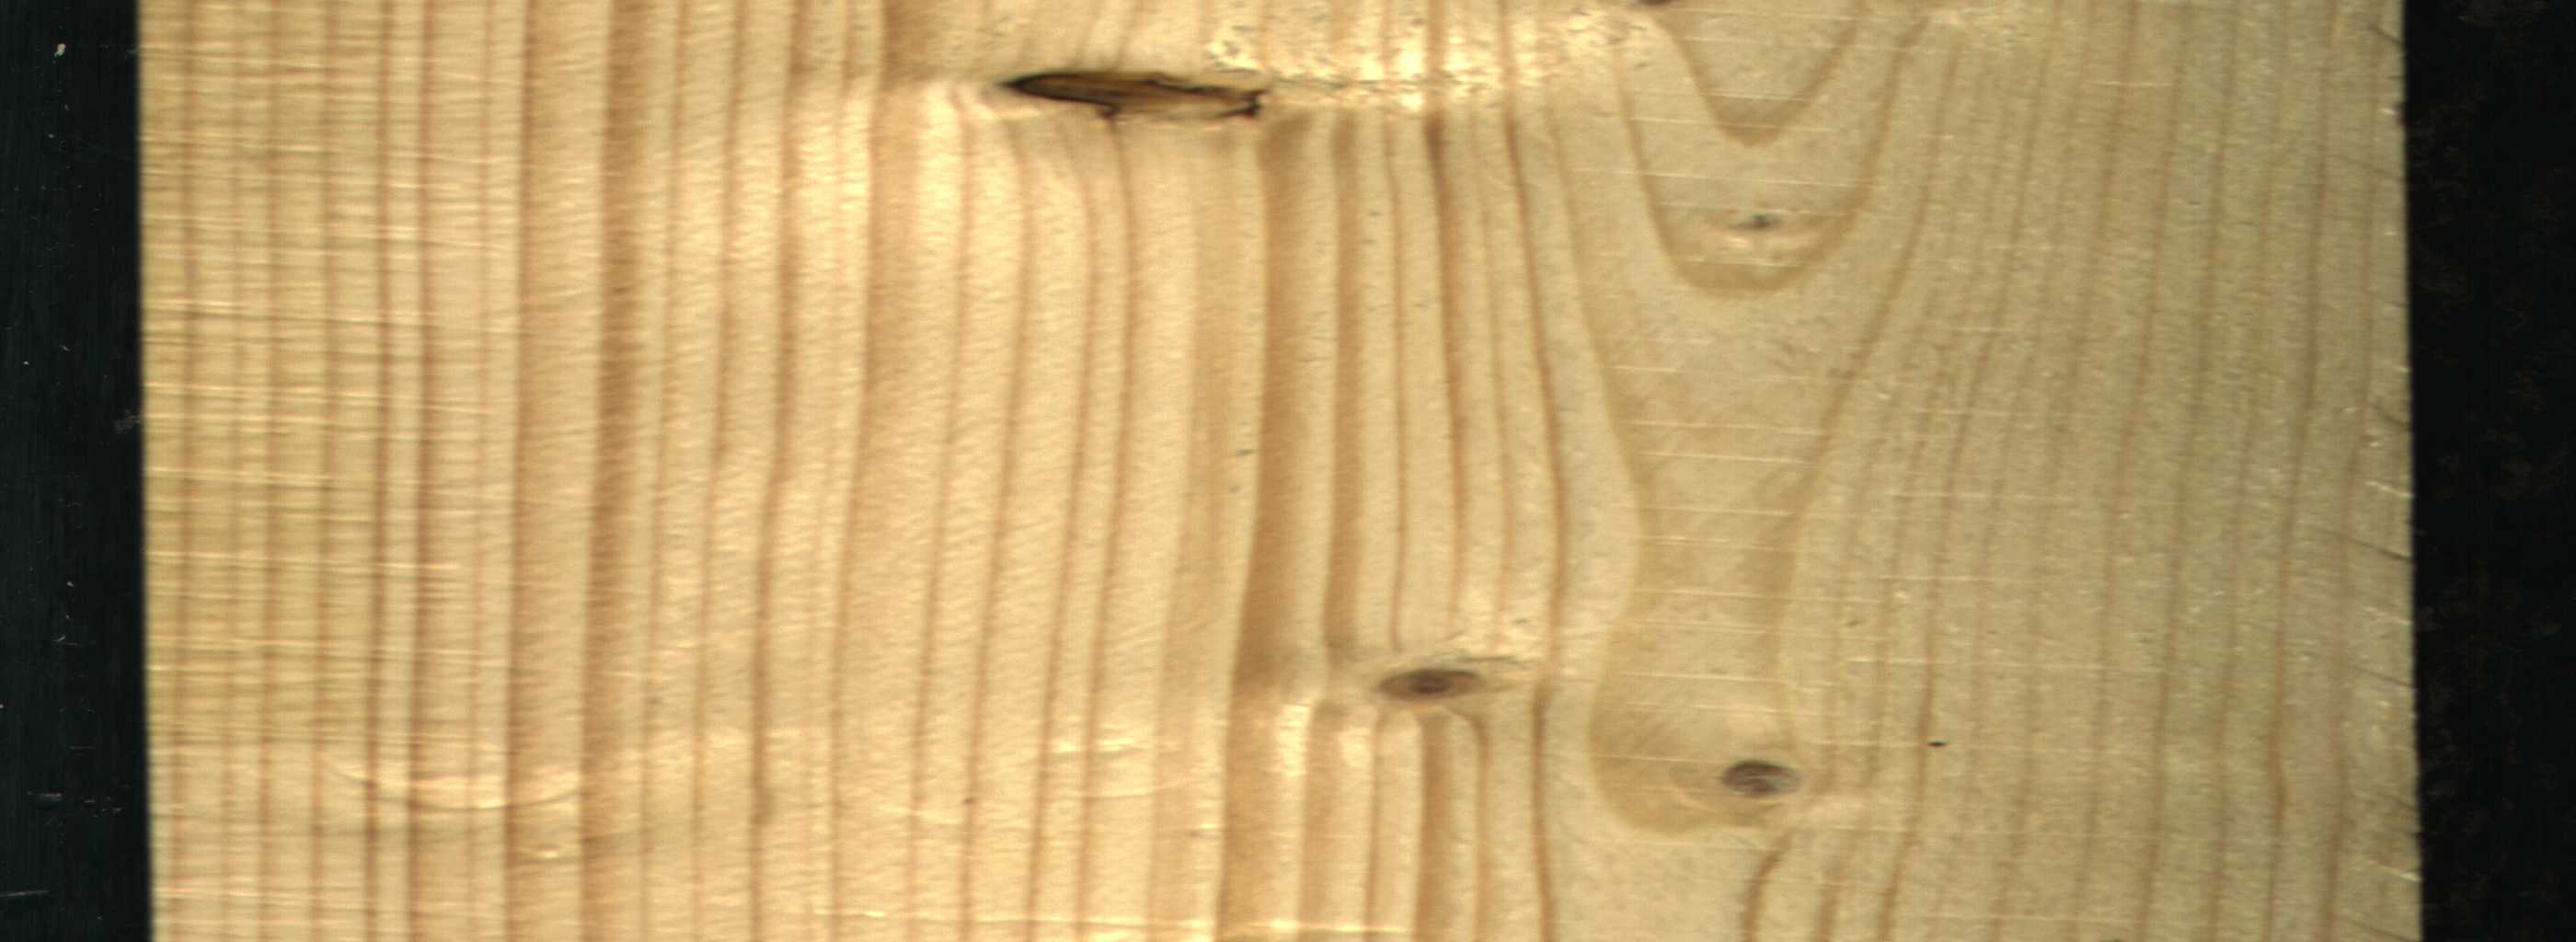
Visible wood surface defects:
Dead_Knot
Live_Knot
Live_Knot